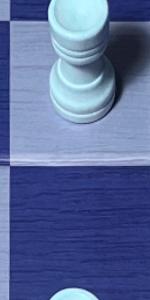
Label: Empty